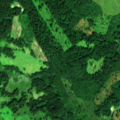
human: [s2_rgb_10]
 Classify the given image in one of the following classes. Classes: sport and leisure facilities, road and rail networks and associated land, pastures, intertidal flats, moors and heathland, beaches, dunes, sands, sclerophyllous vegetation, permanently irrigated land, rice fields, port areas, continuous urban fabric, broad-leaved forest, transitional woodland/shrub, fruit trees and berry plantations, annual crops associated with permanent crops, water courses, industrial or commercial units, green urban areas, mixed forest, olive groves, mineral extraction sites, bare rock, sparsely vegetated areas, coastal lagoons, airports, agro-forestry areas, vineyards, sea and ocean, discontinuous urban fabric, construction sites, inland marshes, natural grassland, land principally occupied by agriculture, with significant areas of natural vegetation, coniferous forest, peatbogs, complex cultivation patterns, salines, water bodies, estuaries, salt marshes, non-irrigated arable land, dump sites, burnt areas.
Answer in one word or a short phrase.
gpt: pastures, land principally occupied by agriculture, with significant areas of natural vegetation, broad-leaved forest